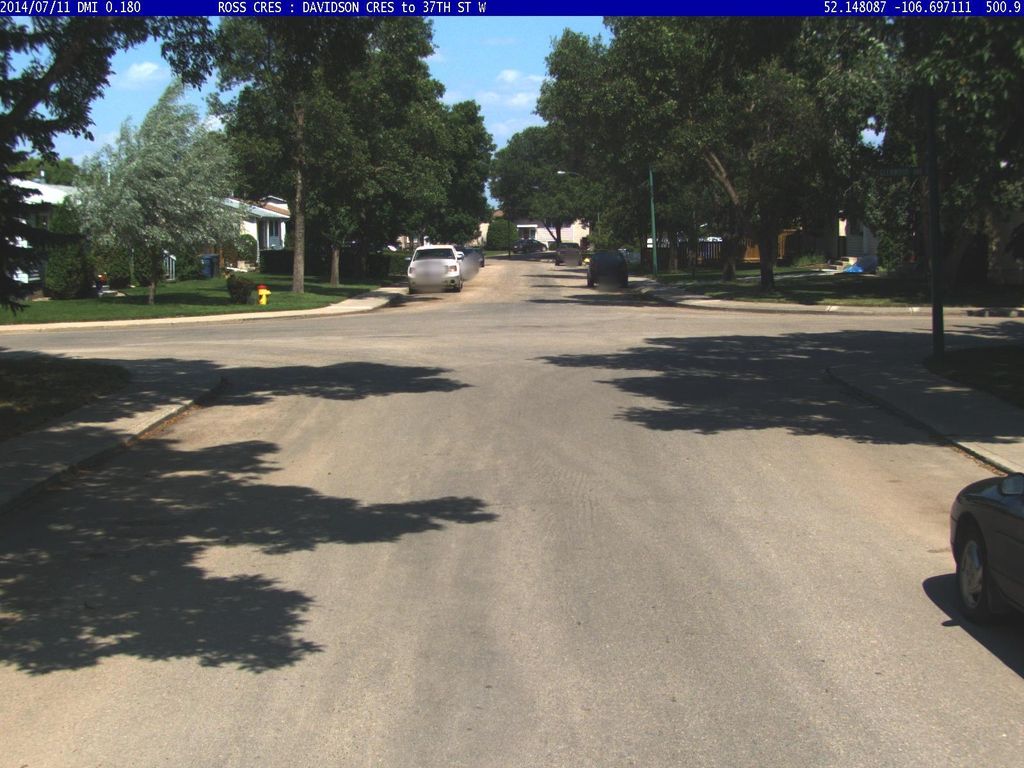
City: saskatoon